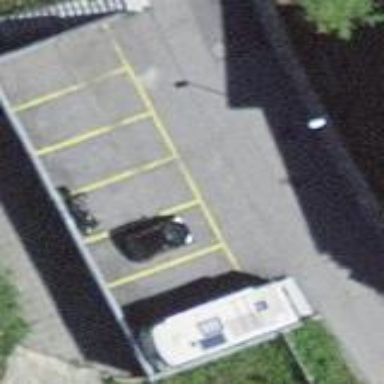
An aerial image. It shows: Street-side parking area.